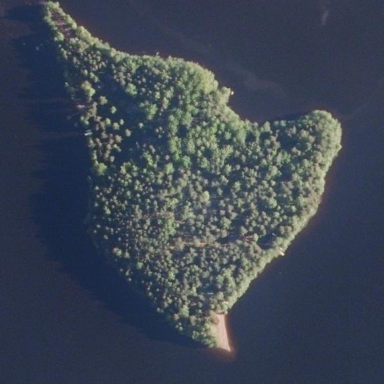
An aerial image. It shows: Islet.